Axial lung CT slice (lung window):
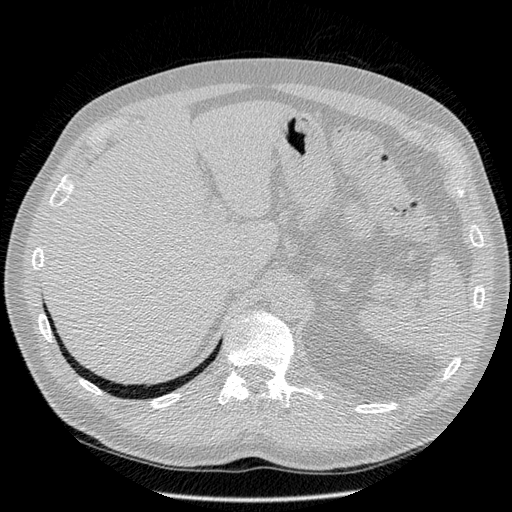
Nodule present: no